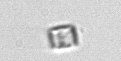
Label: Bacillariophyceae_morphotype1